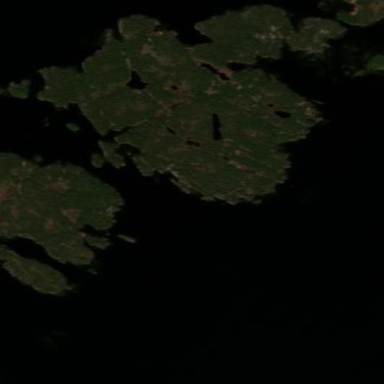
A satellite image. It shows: Island.